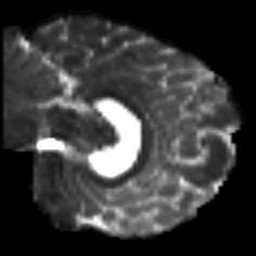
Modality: T2w
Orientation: sagittal
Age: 34
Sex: male
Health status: healthy
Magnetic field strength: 3 T
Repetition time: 8.4 s
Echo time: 0.0926 s